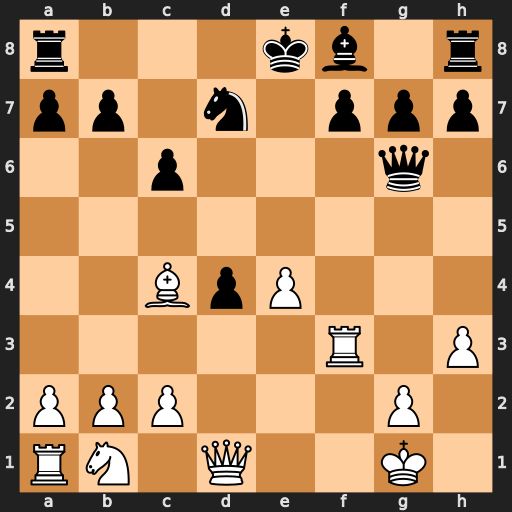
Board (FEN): r3kb1r/pp1n1ppp/2p3q1/8/2BpP3/5R1P/PPP3P1/RN1Q2K1
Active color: w
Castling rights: kq
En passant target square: -
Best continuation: Bxf7+ Qxf7 Rxf7